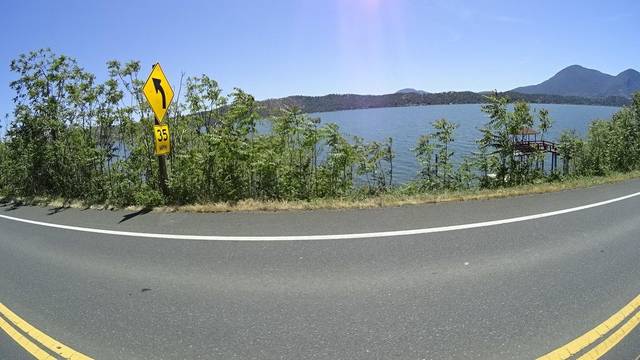
Region: United States
Coordinates: 39.02, -122.695